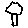
Label: tree